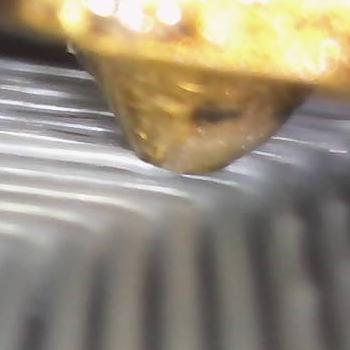
Flow rate: 42%